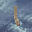
Label: 1